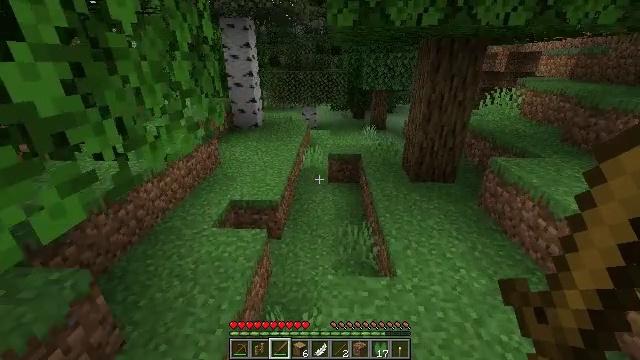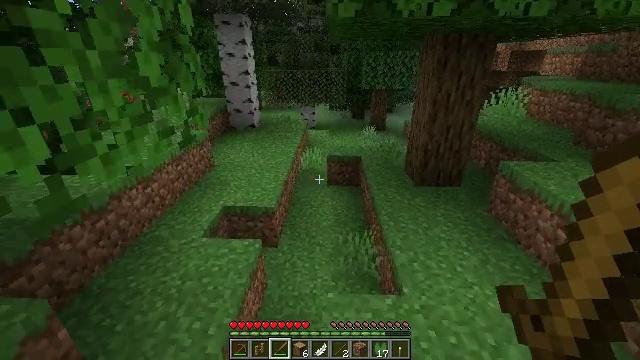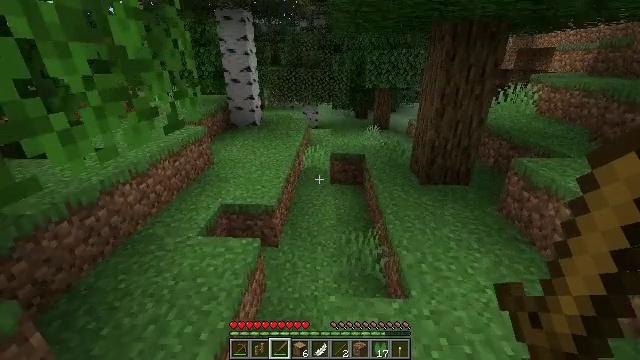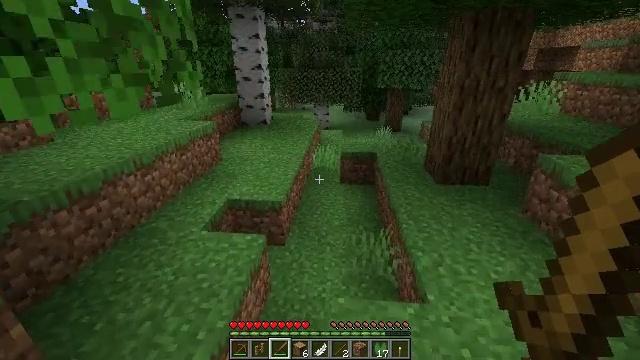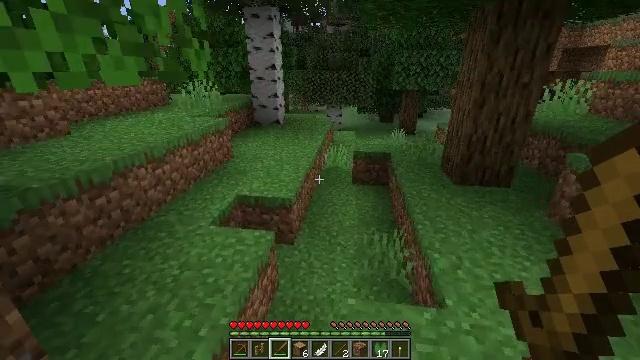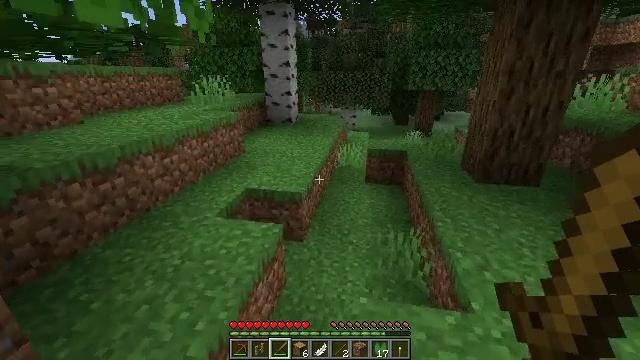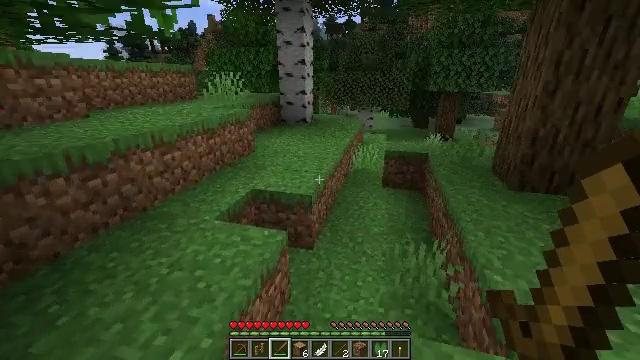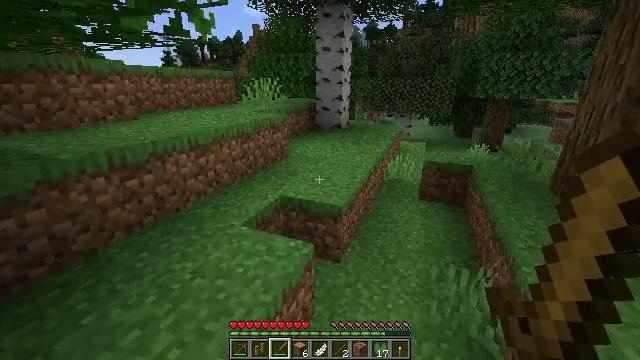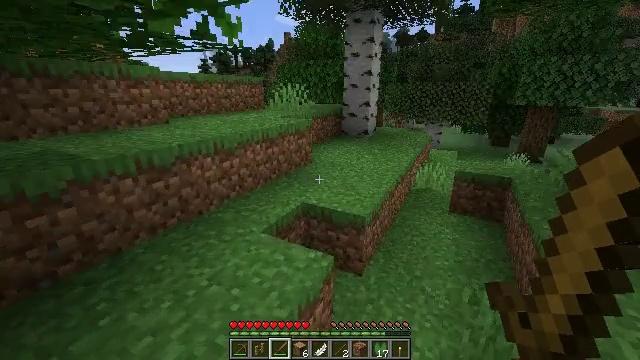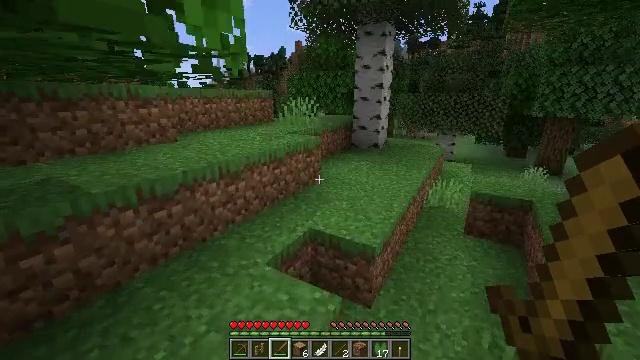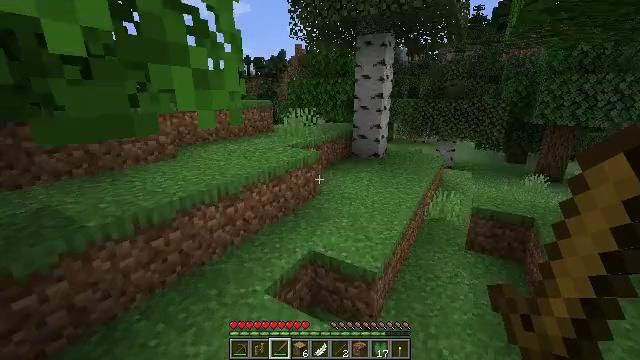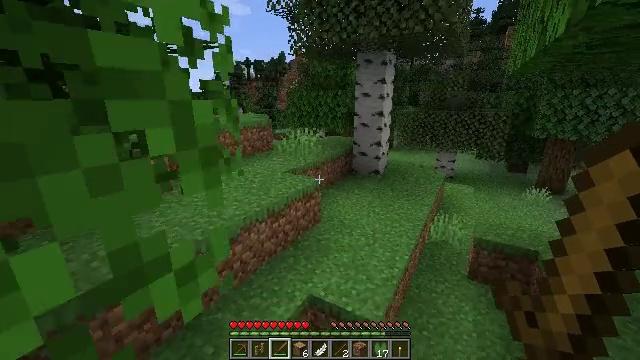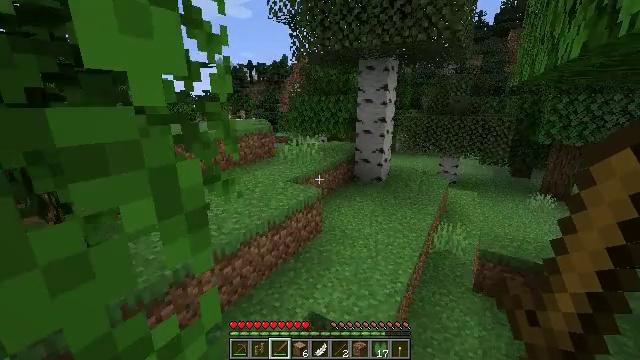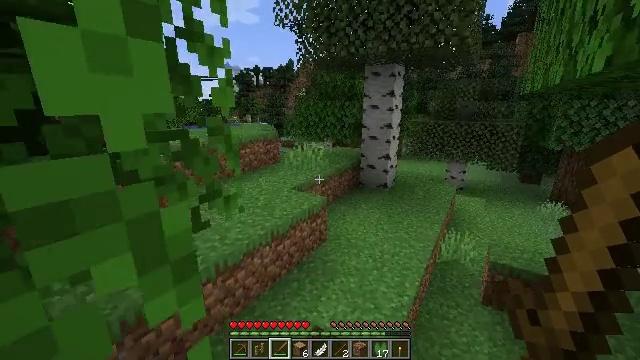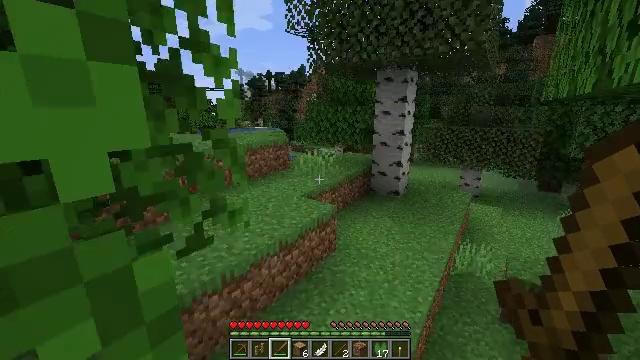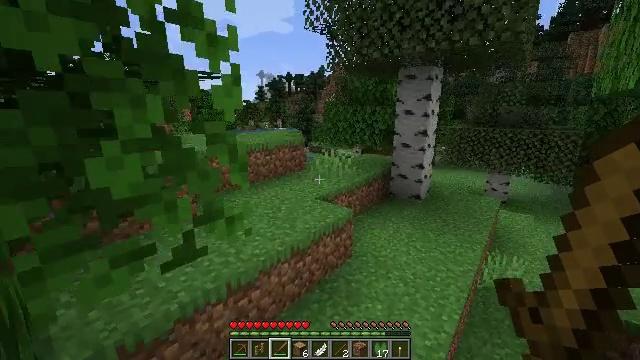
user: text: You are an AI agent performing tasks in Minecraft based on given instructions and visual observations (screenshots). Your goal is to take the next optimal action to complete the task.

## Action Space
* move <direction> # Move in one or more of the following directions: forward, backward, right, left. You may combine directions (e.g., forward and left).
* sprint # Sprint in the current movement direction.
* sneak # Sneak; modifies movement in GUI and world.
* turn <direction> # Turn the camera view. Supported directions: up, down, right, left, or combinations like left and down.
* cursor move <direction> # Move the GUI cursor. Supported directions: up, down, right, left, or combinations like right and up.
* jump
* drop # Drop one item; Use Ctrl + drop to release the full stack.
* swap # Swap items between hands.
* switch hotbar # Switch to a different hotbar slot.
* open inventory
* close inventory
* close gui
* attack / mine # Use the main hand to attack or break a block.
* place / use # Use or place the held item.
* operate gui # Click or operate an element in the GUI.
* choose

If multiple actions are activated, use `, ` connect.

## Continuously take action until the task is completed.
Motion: motion action
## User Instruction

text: Gather sugar cane for crafting.
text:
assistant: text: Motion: move forward
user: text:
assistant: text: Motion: move forward
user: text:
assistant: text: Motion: move forward, turn left
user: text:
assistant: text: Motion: move forward, turn left
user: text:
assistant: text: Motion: move forward, turn left
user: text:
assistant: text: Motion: move forward, turn left
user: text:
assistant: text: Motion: move forward, turn left and up
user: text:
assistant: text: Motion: move forward, turn left and up
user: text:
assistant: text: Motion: move forward, turn left and up, jump
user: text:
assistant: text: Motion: move forward, jump
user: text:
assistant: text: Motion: move forward, jump
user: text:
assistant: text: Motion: move forward, jump
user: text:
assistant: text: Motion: move forward, turn left, jump
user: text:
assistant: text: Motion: move forward, turn left, jump
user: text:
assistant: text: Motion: move forward, turn left, jump
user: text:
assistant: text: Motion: move forward, turn left, jump
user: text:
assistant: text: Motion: move forward, turn left, jump
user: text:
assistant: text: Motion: move forward, jump
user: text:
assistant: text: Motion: move forward, jump
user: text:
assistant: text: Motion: move forward, jump
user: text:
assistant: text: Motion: move forward, jump
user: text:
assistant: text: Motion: move forward, jump
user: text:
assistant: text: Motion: move forward, turn left, jump
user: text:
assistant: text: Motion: move forward, turn left, jump
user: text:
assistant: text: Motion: move forward, turn left, jump
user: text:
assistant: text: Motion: move forward, turn left, jump
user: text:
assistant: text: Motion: move forward, turn left, jump
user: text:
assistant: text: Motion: move forward, jump
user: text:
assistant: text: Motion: move forward, jump
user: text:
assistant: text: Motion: move forward, jump